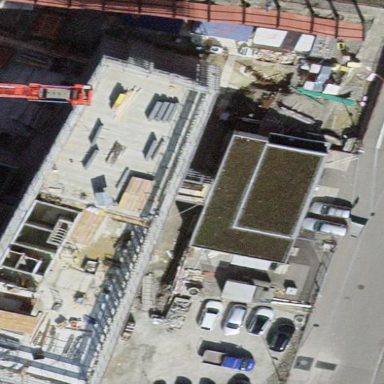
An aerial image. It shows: Office building with flat roof.